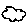
Label: cloud